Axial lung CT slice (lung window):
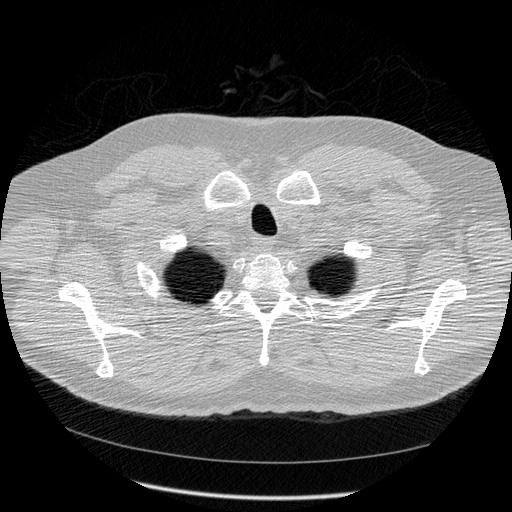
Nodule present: no